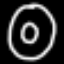
Label: donut